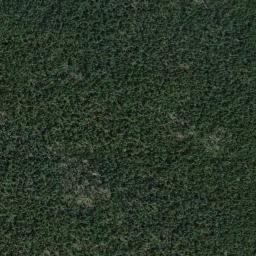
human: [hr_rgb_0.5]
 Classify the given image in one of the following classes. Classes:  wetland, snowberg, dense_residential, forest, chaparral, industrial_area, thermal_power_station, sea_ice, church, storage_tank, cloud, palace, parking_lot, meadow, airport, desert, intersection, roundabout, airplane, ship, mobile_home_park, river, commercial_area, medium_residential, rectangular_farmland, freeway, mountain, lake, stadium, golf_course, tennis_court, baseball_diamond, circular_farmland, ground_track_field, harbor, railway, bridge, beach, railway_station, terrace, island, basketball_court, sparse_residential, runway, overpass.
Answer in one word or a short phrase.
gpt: forest